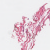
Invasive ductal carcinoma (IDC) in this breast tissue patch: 0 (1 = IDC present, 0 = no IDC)